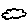
Label: cloud